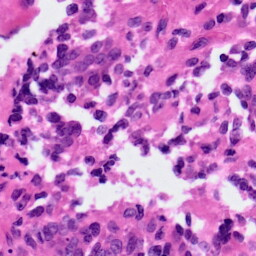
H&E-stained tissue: Ovarian